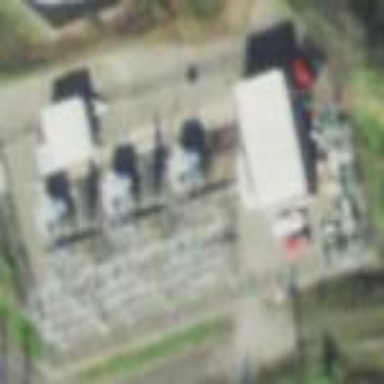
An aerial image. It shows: Power substation.